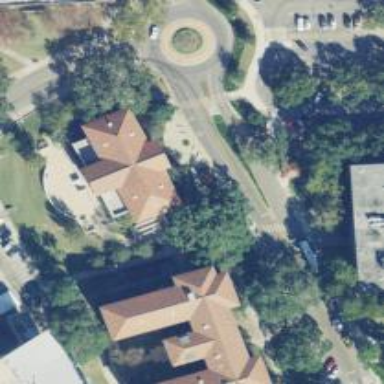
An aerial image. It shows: University building.